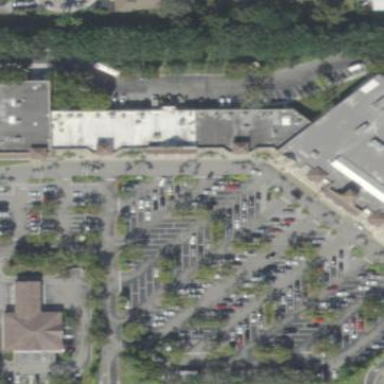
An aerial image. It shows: Retail area.